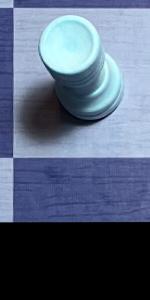
Label: Empty